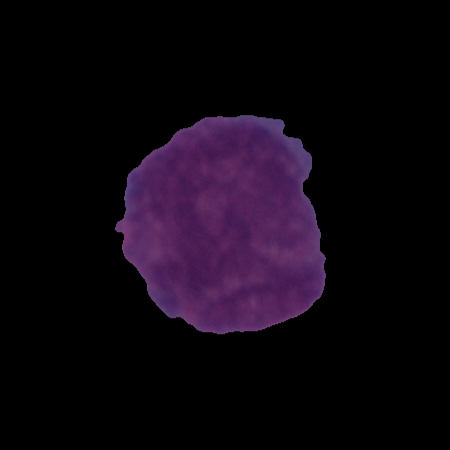
Label: cancer